Question: the problem is that I first have to convert the two-dim to a one-dim, then find the selected index and then convert again and then save the new index. after that I have to use the right string.format to show the right output.. I'm just confused =(
In the program there are two text boxes that ask for "row" and "col" size and then you press the button and a list box shows
'''
...............................................................................................................................
Row...Col.......................................................................................................................................
1------1----Vacant ........................................................................
1......2.......Vacant...................................................................................................
1......3.......Vacant....................................................................................................................................
2------1----Vacant.........................................................................................................................
2......2.......Vacant....................................................................................................................................
2......3.......Vacant..........................................................................................................................................................
3------1----Vacant....................................................................................................................................
etc.............................................................................................................................................................
'''
and when I double click one line it has to say "Reserved"
Can someone help me what to do this please?
This is my project folder so far here you can see my <URL>
This is how the program is supposed to look like in the end

'''
'Created by: Hans Elias Juneby
'Started: July 10, 2010 Completed July 0, 2010
Public Class MainFrame
'''<summary>
''' Enum used for choices of showing results
''' </summary>
'''<remarks></remarks>
Private Enum UpdateOptions
ShowAllSeats 'reserved and vacant seats
ShowOnlyVacantSeats 'Only vacant seats
ShowOnlyReservedSeats 'Only reserved seats
End Enum
'Instance variables
Private bookingObj As SeatBooking = New SeatBooking()
Private showOptions As UpdateOptions = UpdateOptions.ShowAllSeats
'''<summary>
''' Default constructor
''' Initialize components and do other preparations.
''' This method is called automatically before the form is made visible
''' </summary>
''' <remarks></remarks>
Public Sub New()
' This call is required by the Windows Form Designer.
InitializeComponent()
' My initialization
InitializeControlvalues()
UpdateResults()
End Sub
'''<summary>
''' Organize initiations
''' Fill comboboxes with options (strings), set default values, etc
''' </summary>
'''<remarks></remarks>
Private Sub InitializeControlvalues()
FillUnitTypeList()
lstUnits.SelectedIndex = -1
cmbShowOptions.Items.AddRange([Enum].GetNames(GetType(UpdateOptions)))
cmbShowOptions.SelectedIndex = 0
rbtnLetters.Checked = True
' txtNumOfSeats.Text = bookingObj.GetMaxCols.ToString() 'default values
' txtNumOfRows.Text = bookingObj.GetMaxRows.ToString() 'default values
lblNumVacants.Text = String.Empty 'default values
lblTotal.Text = String.Empty 'default values
lblPercent.Text = String.Empty 'default values
End Sub
''' <summary>
''' Clear listbox, format new strings with the help of the bookingObj and
'''fill in the box.
''' </summary>
''' <remarks></remarks>
Private Sub UpdateResults()
End Sub
'''<summary>
''' Helper function that returns a string containing a string "** Reserved **" or
'''"Vacant" or no text according the value in showOptions. THe UpdateResults
''' calls this function in detecting which string to show in the listbox
''' </summary>
''' <param name="row">Input</param>
''' <param name="col">Input</param>
''' <returns>A formatted string as explained above</returns>
'''<remarks></remarks>
Private Function GetReservationStatusString()
Select Case (cmbShowOptions.SelectedIndex)
Case 0
Case 1
Case 2
End Select
End Function
'Fills values in the combobox
Private Sub FillUnitTypeList()
Dim units As String() = {"Bus Seats", "Train Seats", "Plane Seats"}
cmbUnitType.Items.AddRange(units)
cmbUnitType.SelectedIndex = 0
End Sub
Private Sub cmbShowOptions_SelectedIndexChange(ByVal sender As System.Object, ByVal e As System.GC)
showOptions = DirectCast(cmbShowOptions.SelectedIndex, UpdateOptions)
UpdateResults()
End Sub
Private Sub btnMatrix_Click(ByVal sender As System.Object, ByVal e As System.EventArgs) Handles btnMatrix.Click
Dim SeatBooking As New SeatBooking
bookingObj.GetMaxRows.ToString()
bookingObj.GetMaxCols.ToString()
lblTotal.Text = txtNumOfRows.Text * txtNumOfSeats.Text
End Sub
''' <summary>
''' Event-handler for the double-click event.
''' Reserve/cancel the seat chosen in the listbox (call bookingObj.SetRowAndCOlumnValue),
''' only if the showOption is Show ALL; otherwise, give an error message and do nothing.
''' </summary>
''' <param name="sender">sender-object from the caller</param>
''' <param name="e">EventArgs object from the caller</param>
''' <remarks></remarks>
Private Sub lstUnits_DoubleClick(ByVal sender As System.Object, ByVal e As System.EventArgs) Handles lstUnits.DoubleClick
lblNumVacants.Text = lblTotal.Text - 1
Return
End Sub
''' <summary>
''' Event-handler method for change in the radiobutton
''' </summary>
''' <param name="sender"></param>
''' <param name="e"></param>
''' <remarks></remarks>
Private Sub rbtnLetters_CheckedChanged(ByVal sender As System.Object, ByVal e As System.EventArgs) Handles rbtnLetters.CheckedChanged
UpdateResults()
Dim A As Integer = 65
Dim myChar As Char
Dim col As Integer = 0
myChar = Convert.ToChar((A + col))
End Sub
Private Sub UpdateUnit()
'Dim strText As String = bookingObj.GetUnitName(cmbUnitType.SelectedIndex)
' lblVacantUnits.Text
End Sub
End Class
'''
then the SeatBook class:
'''
'Created by: Hans Elias Juneby
'Started: July 10, 2010 Completed July 0, 2010
Public Class SeatBooking
Private array As Double() 'Declaration of the array
Private lastIndex As Integer = 0 'last filled position (lastIndex+1 = number of items
'''<summary>
''' Create (or recreate) the matrix with the given size
''' </summary>
'''<param name="rowSize">Number of rows</param>
''' <param name="colSize">Number of columns</param>
'''<remarks></remarks>
Public Sub CreateArray(ByVal rowSize As Integer, ByVal colSize As Integer)
Debug.Assert(rowSize >= 0) 'Program execution halts here in case size is <0;
array = New Double(rowSize - 1) {}
Debug.Assert(colSize >= 0) 'Program execution halts here in case size is <0;
array = New Double(colSize - 1) {}
Dim seatMatrix As Boolean(,)
seatMatrix = New Boolean(rowSize, colSize) {}
End Sub
'''<summary>
''' Calculate the total number of elements(row*col)
''' </summary>
'''<returns>The total number of elements</returns>
'''<remarks></remarks>
Public Function GetMaxCount() As Integer
End Function
'''<summary>
''' Check if a seat in a specific row and column is reserved.
''' </summary>
'''<param name="row">given row</param>
'''<param name="col">given col</param>
'''<returns>True if the seat is reserved and false otherwise</returns>
'''<remarks></remarks>
Public Function IsReserved(ByVal row As Integer, ByVal col As Integer)
End Function
'''<summary>
''' Make a new reservation or cancel an existing. This process is onde by
''' reversing the boolean value in the given position in the matrix, from true to
''' false (reverse the seat) or vice versa(Cancel the reservation)
''' </summary>
'''<param name="row">given row</param>
'''<param name="col">given col</param>
'''<remarks></remarks>
Public Sub Reserve(ByVal row As Integer, ByVal col As Integer)
End Sub
'''<summary>
''' Thenumber of rows in the Matrix
''' </summary>
''' <returns>The number of rows</returns>
''' <remarks></remarks>
Public Function GetMaxRows() As Integer
Dim colsize As Integer = MainFrame.txtNumOfSeats.Text
Dim rowsize As Integer = MainFrame.txtNumOfRows.Text
CreateArray(colsize, rowsize)
For i As Integer = 0 To array.Length - 1
MainFrame.lstUnits.Items.Add("----" & i & "---" & GetMaxCols.ToString.Length)
Next
End Function
'''<summary>
''' Thenumber of columns in the Matrix
''' </summary>
''' <returns>The number of columns</returns>
''' <remarks></remarks>
Public Function GetMaxCols() As Integer
Dim colsize As Integer = MainFrame.txtNumOfSeats.Text
Dim rowsize As Integer = MainFrame.txtNumOfRows.Text
CreateArray(rowsize, colsize)
For h As Integer = 0 To array.Length - 1
Next
End Function
'''<summary>
''' The method first finds the first vacant pos in the matrix (row, col)
''' and then calls another method MatrixIndexToVectorialIndex that determines which
''' position the element has if the matrix was rolled out into a one-dimensional
''' array. In a 3x3 matrix, the element in position (1,1) has an index 4 in
''' one-dimensional array. The method is useful when updating the listbox in the
''' GUI which contains a one-dimensional array of strings. The method determines which
''' position (row,col) in the matrix corresponds to an item (row) in the listbox.
''' </summary>
'''<returns>The index, considering the matrix as one long vector, to the first vacant
''' position ( the first False value). A value -1 is returned if no vacant element is
''' found</returns>
'''<remarks></remarks>
Public Function GetFirstVacantPosition() As Integer
End Function
''' <summary>
''' Determine a corresponding index for an element at (row,col) in a one-dimensional
''' presentation of the matrix. Think of the matrix as beeing rolled out into a one-dim
''' array. In a 3x3 matrix, the element in position (1,1) has an index 4 in
''' one-dimensional array.
''' 20 11 22
''' 33 41 55
''' 60 7 99 Consider value (1,1)=41
''' The above matrix can now be represented as one dimensional array. This makes it
''' easier to update the listbox in the GUI.
''' 20 11 22 33 41 55 60 7 99 value(4)=41
''' Index 0 1 2 3 4 5 6 7 8
'''Hence, index (1,1) in the matrix corresponds to row 4 in the listbox (one-dim array)
''' </summary>
''' <param name="row"></param>
''' <param name="col"></param>
''' <returns>The new index as explained above</returns>
''' <remarks></remarks>
Public Function MatrixIndexToVectorIndex(ByVal row As Integer, ByVal col As Integer)
End Function
''' <summary>
''' Determines the index in the matrix (row,col) that corresponds to a given
''' index in a one-dim array (listbox). This method actually is reverse process of
''' the method MatrixIndexToVectorIndex (see above). The parameter row contains
''' the input, i.e. index of the element in a one-dim array. The results (row and col)
''' are saved and sent back to the caller via the ref variables row,col.
''' </summary>
''' <param name="row">Input and output parameter</param>
''' <param name="col">Output parameter</param>
''' <remarks></remarks>
Public Sub VectorIndexToMatrixIndex(ByRef row As Integer, ByRef col As Integer)
End Sub
''' <summary>
''' This function receives an index in a one-dim array (e.g. listbox) and calls
''' the method VectorIndexToMatrixIndex to fin the same position in the matrix.
''' It then calls the function Reserve to either reserve or cancel a booking.
''' (If False value is saved in the element, it reserves the seat by changing
''' the value to True, and vice-versa).
''' </summary>
''' <param name="oneDimListIndex"></param>
''' <remarks></remarks>
Public Sub SetRowAndColumnValue(ByVal oneDimListIndex As Integer)
End Sub
''' <summary>
''' Calculate the total number of the reserved seats, i.e. the total
''' number of the True values in the matrix.
''' </summary>
''' <returns>Number of reserved seats</returns>
''' <remarks></remarks>
Public Function GetNumOfReservedSeats() As Integer
End Function
''' <summary>
''' Calculate the total number of the vacant seats, i.e the total
''' number of the False values in the matrix.
''' </summary>
''' <returns>number of vacant seats</returns>
''' <remarks></remarks>
Public Function GetNumOfVacantSeats() As Integer
End Function
''' <summary>
''' Relation between the reserved seats and the total number of seats in percent.
''' </summary>
''' <returns>Percent of Reservation</returns>
''' <remarks></remarks>
Public Function PercentOfReservation() As Double
End Function
End Class
'''
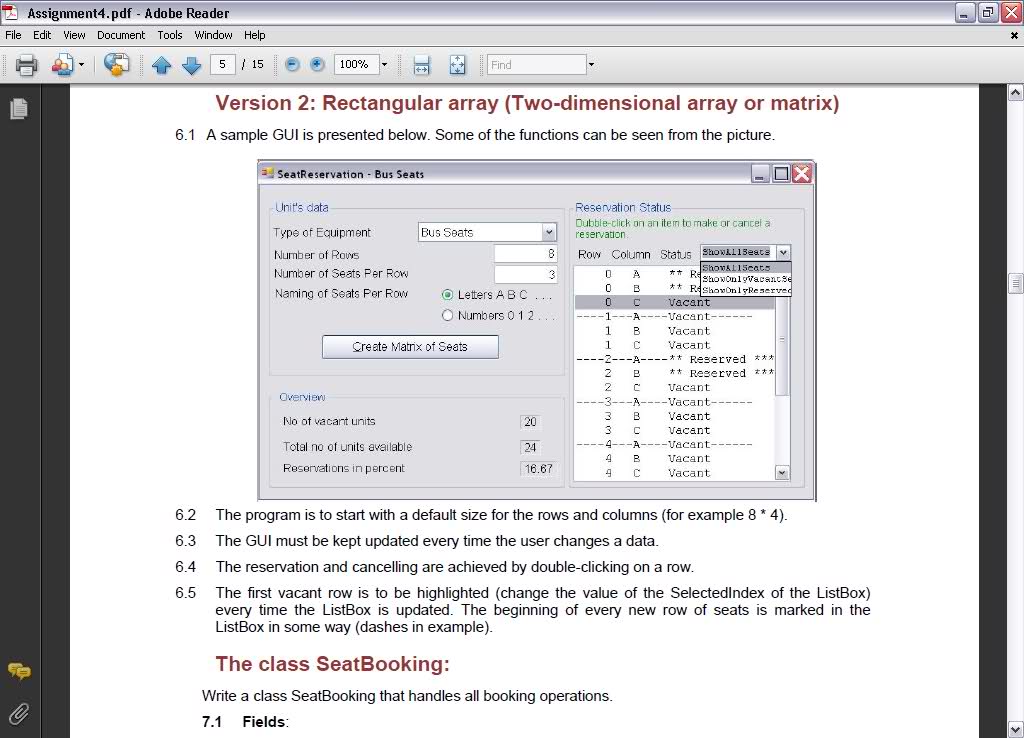
Answer: Personally I would rather use a hash table for this task [personal preference for speed] but as you need to either use a two-dimensional array or matrix according to your project specs it may be easier to accomplish this by using a 2-dimensional array of type Boolean
'''
Dim ReservationArray(NumRows - 1, NumColumns - 1) as Boolean
'''
These values will default to false indicating that seat is vacant and to reserve the seat all you do is change this value to true
I've done basically the same project a while back for a course I was studying at the time you're welcome to look through the coding and modify it as suits your needs
You can download my project from the link below (Visual Studio 2008 Project)
A big difference between our projects is the use of a datagridview instead of a listbox :) have a look at how this simplifies your task
<URL>